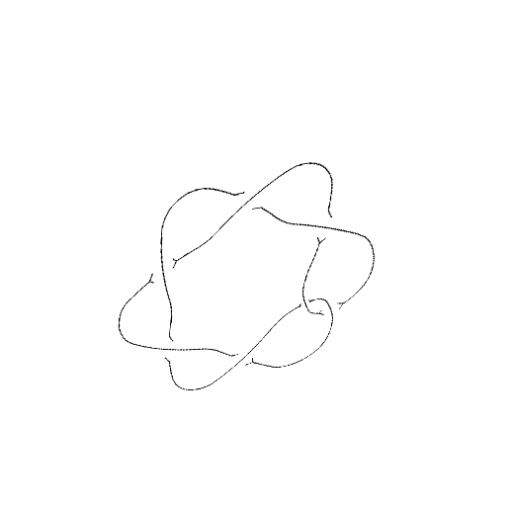
Crossing number: 7